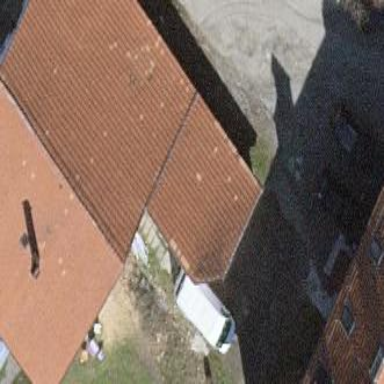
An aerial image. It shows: Detached building with gabled roof.